Field crop: maize
Growth stage: 2
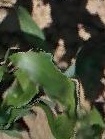
Species: maize